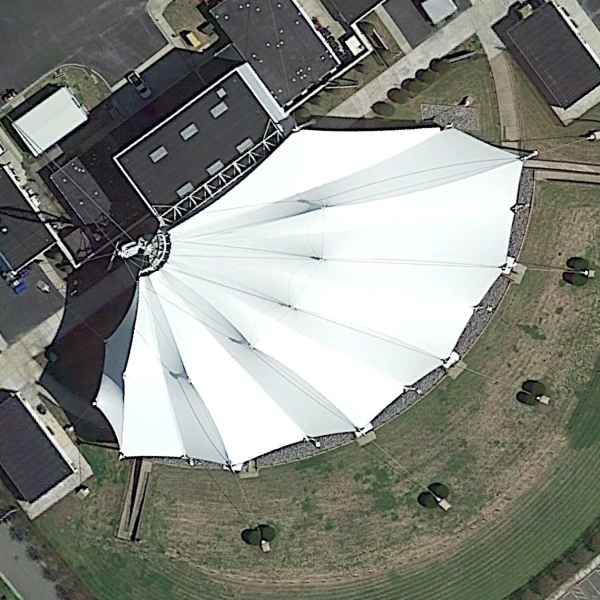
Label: Center